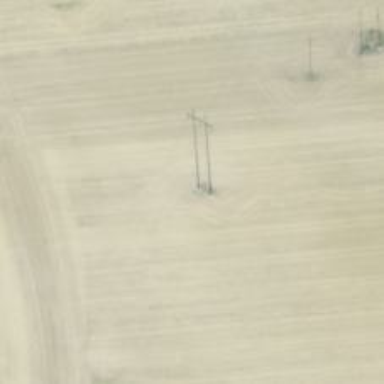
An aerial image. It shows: Power tower.